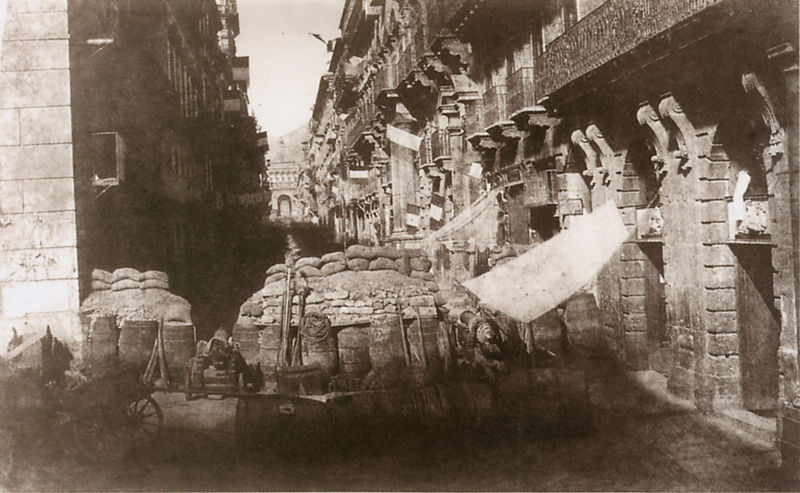
Titel: Rue de Tolède à Palermo barricade du Général Turr
Künstler: Gustave le Gray
Schlagwörter: kampf, schatten, sand, stadt, fenster, grau, licht, paris, strasse, gebäude, alt, stein, steine, häuser, karren, räder, balkon, bogen, fahnen, fassade, gasse, türen, säcke, mauer, rad, wagen, tor, foto, fotografie, eng, kanone, schwarzweiss, fass, barriere, fässer, historisch, triumphbogen, waren, plane, barrikaden, arbeiterviertel, enge gasse, retro, sandsäcke, sandsack, steinsack, straßensperre